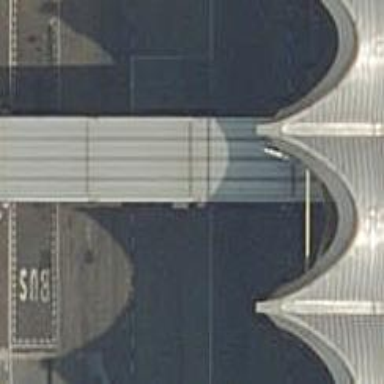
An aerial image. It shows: Airport gate.